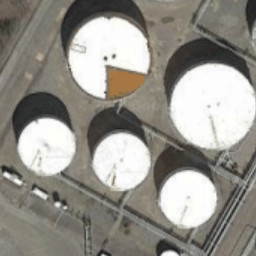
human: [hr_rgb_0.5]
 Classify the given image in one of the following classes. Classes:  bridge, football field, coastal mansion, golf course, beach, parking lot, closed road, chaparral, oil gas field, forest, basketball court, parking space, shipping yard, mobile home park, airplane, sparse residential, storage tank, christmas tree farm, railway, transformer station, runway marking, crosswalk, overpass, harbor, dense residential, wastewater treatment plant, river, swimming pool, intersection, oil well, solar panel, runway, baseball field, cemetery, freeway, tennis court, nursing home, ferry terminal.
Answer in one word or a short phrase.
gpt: storage tank